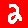
Digit: 2